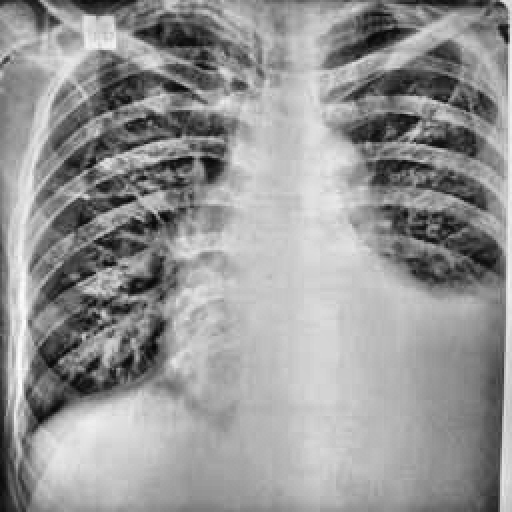
Finding: TUBERCULOSIS